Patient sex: M
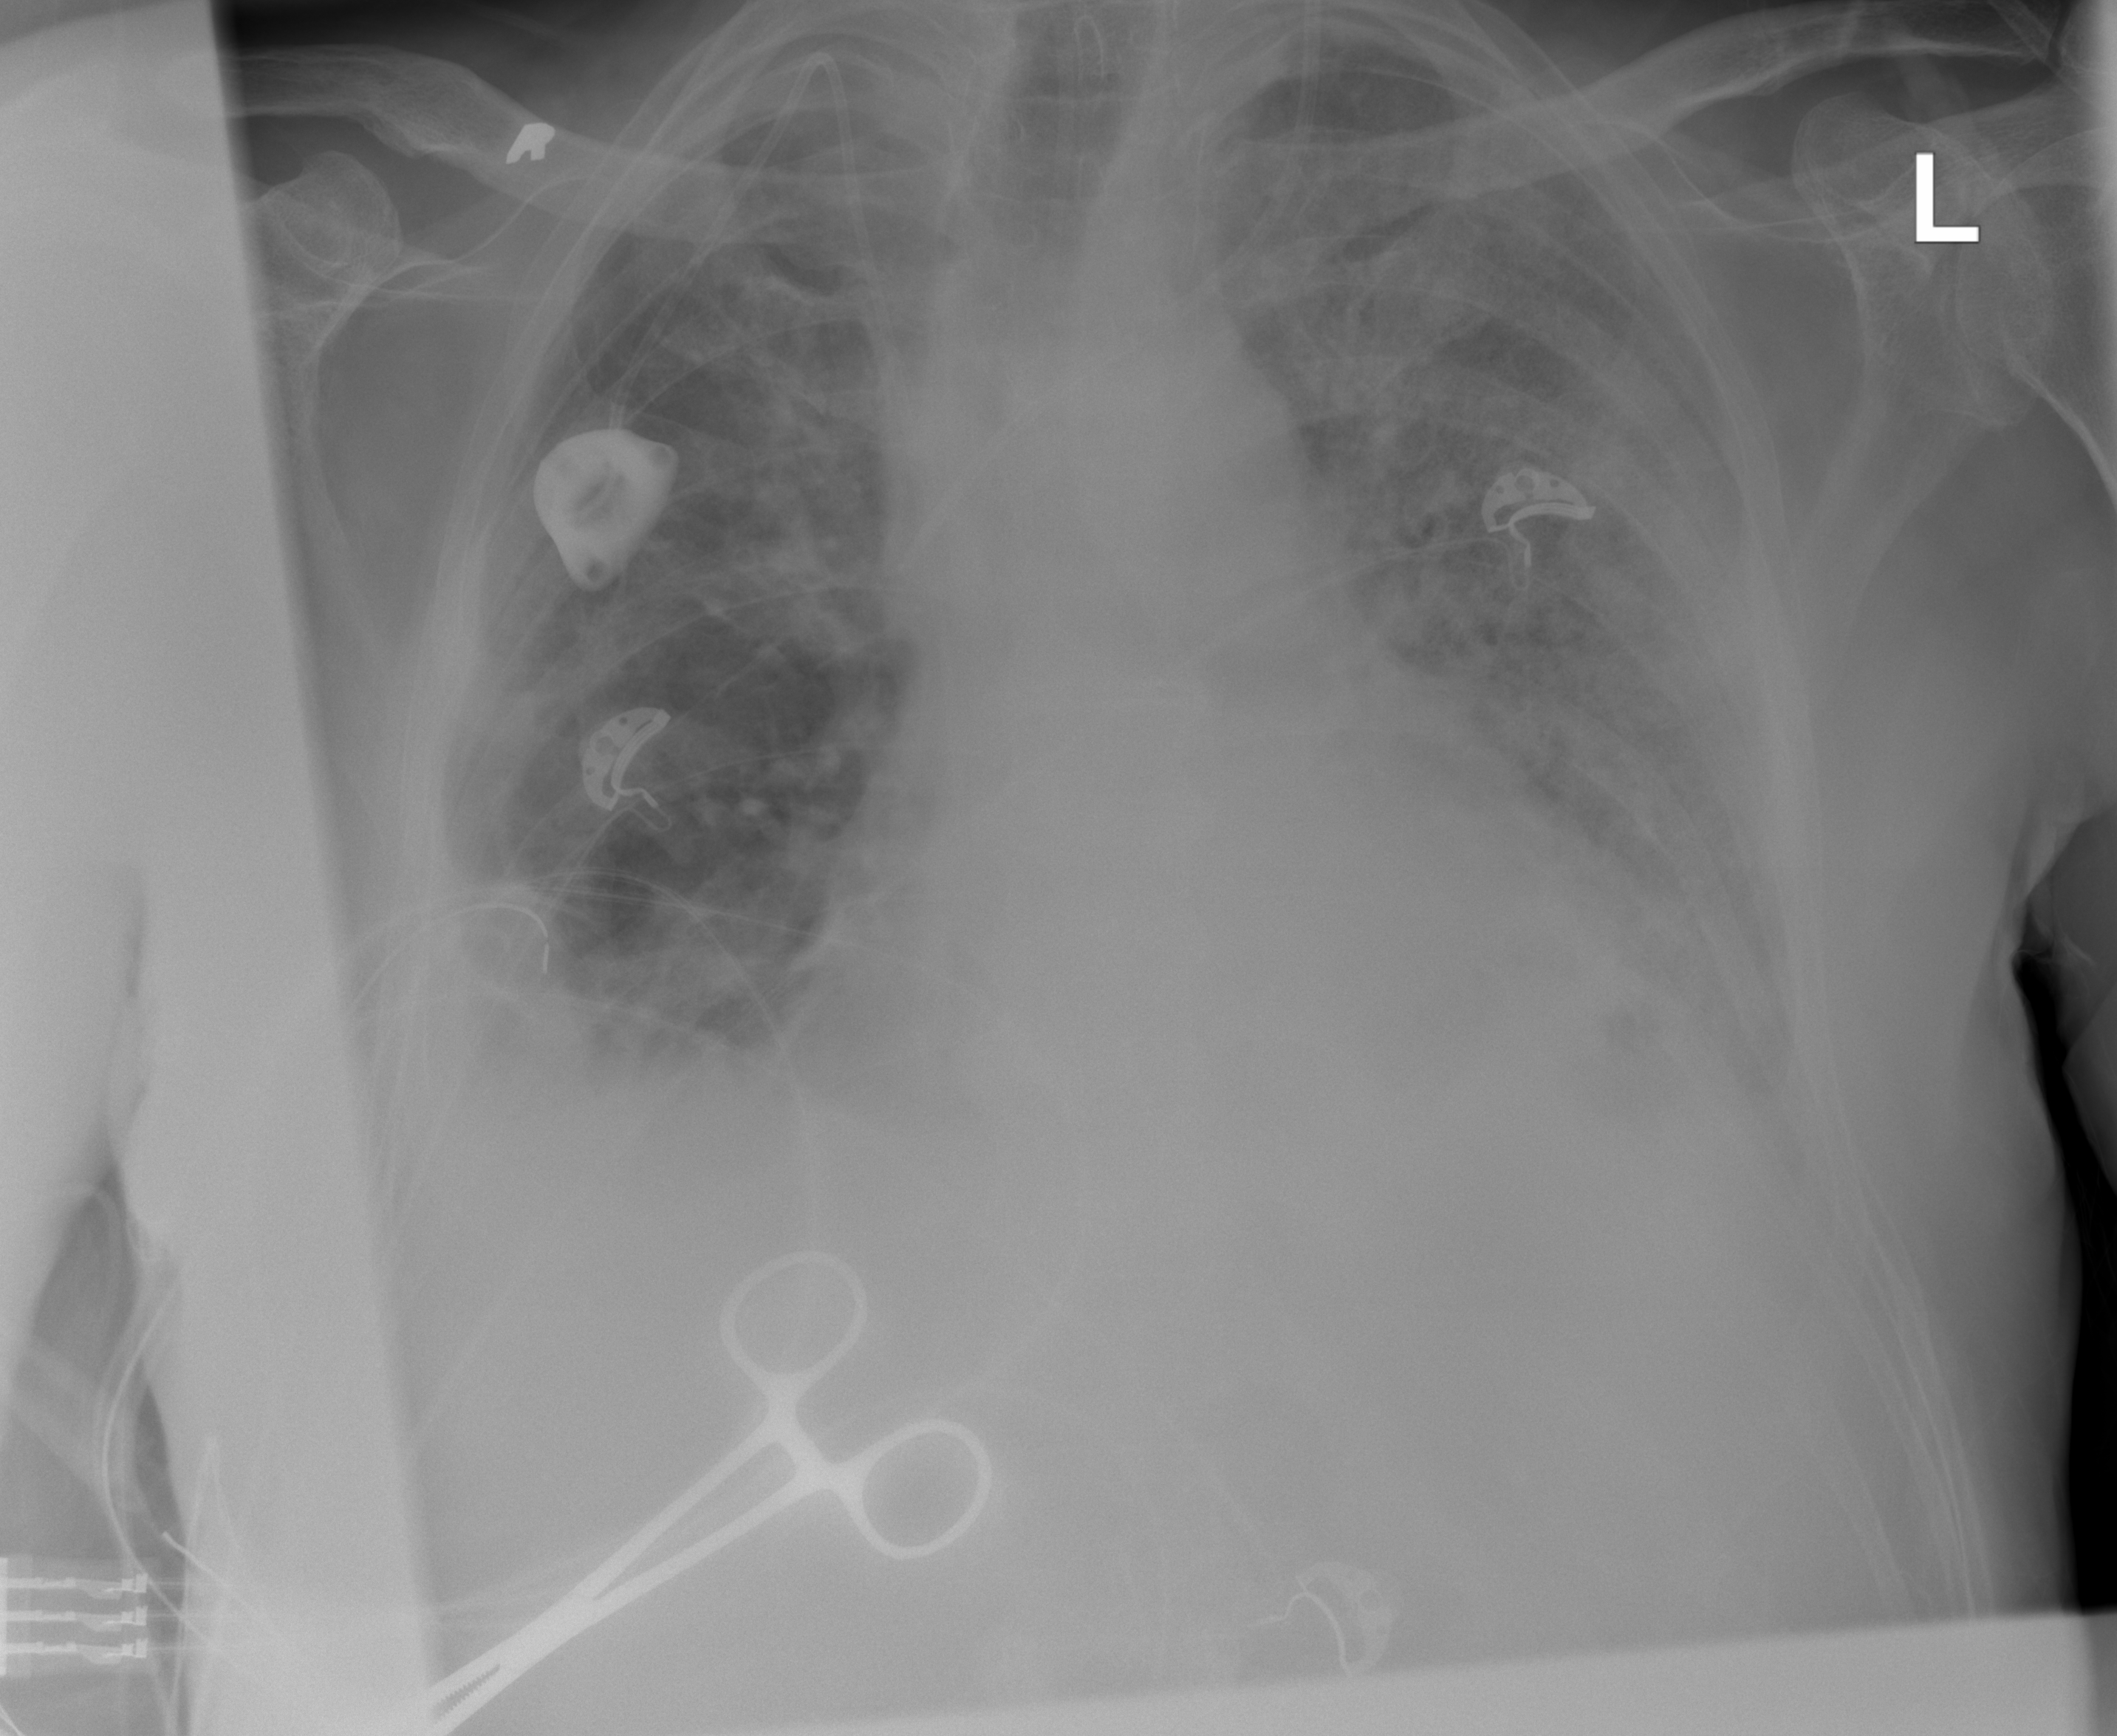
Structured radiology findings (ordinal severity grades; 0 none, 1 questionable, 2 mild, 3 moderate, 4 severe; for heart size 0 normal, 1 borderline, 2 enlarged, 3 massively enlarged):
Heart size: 2
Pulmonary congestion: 2
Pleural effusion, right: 3
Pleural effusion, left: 2
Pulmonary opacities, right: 2
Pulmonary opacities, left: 3
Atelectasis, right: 2
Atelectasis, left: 2